Question: Below is an image of four time series in the link above; each series has only three discrete values (1, 2, 3) marked with different colors (blue, yellow, red). Apparently, the second one shows the strongest volatility while the fourth one shows the least volatility. But how can I use a statistic to describe such volatility specifically?

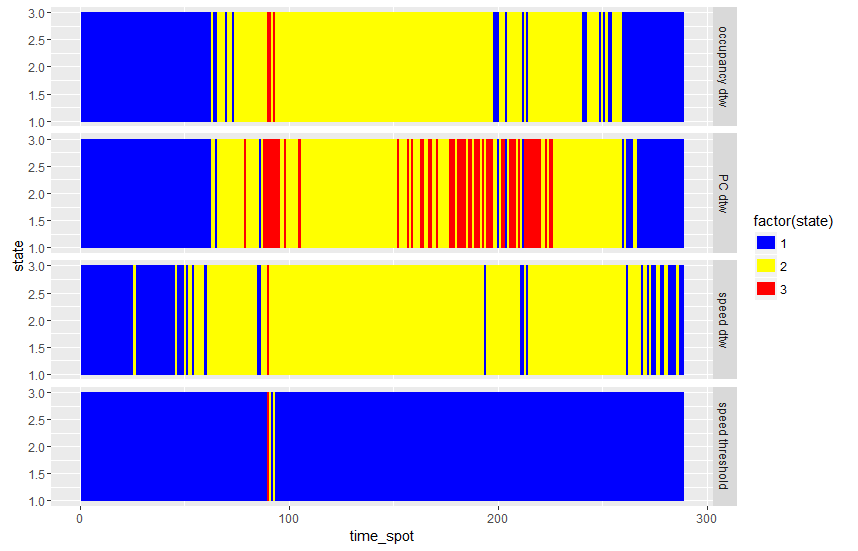
Answer: Given that x_0 is your starting point, and the graphs are measured in a common unit of time t, then by comparison, sum(abs(x_[n-1] - x_[n])) from x = 1 to x = n divided by t will provide a scalar that will compare the relative volatility of the time series. This is not statistics (well, not complicated statistics, it is an average), but essentially the absolute value of the summations of the variations of the systems divided by the time in which the changes took place. The greatest value will be the most variant of the series.